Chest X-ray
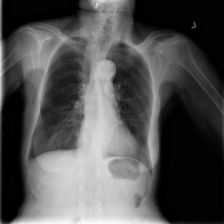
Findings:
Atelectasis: negative
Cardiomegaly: negative
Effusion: negative
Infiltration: negative
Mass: negative
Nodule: negative
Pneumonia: negative
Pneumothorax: negative
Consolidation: negative
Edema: negative
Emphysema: positive
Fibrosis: negative
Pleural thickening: negative
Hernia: negative